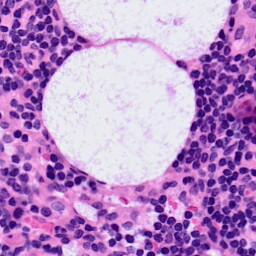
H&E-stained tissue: LymphNode